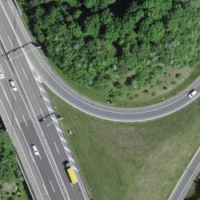
EUNIS habitat code: 57
Species observed at this site:
Succisa pratensis